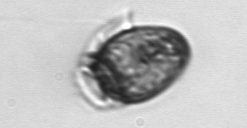
Label: Dinophysis_acuminata